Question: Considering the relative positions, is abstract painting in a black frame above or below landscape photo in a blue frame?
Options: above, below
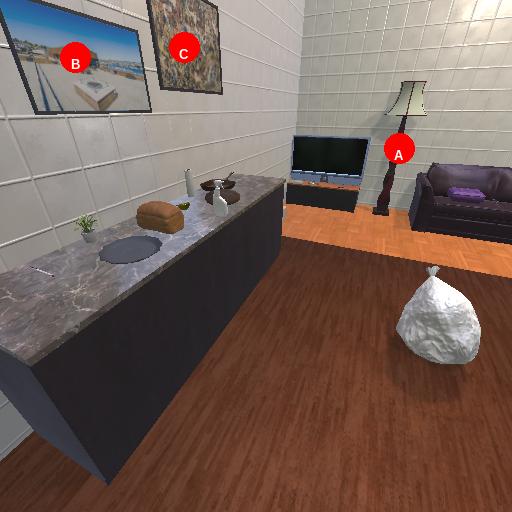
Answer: above